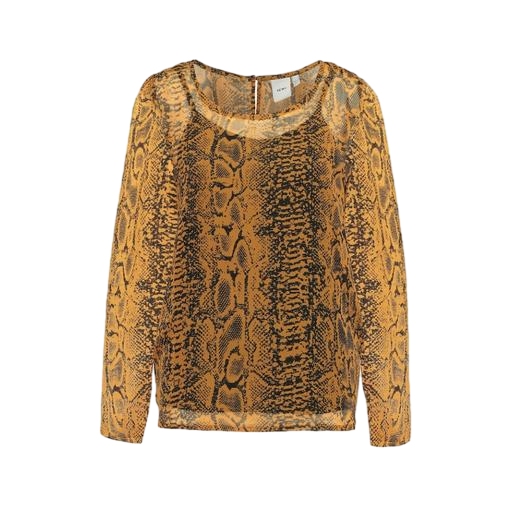
multicolor vero moda rust high neck blouse, brown women's sheer blouse, long-sleeve top, white background